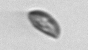
Label: Cryptophyta